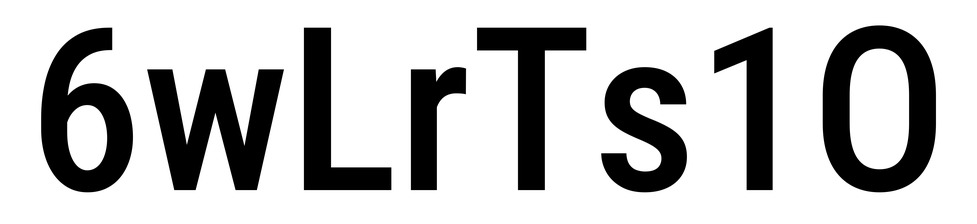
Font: Roboto_Condensed_Medium